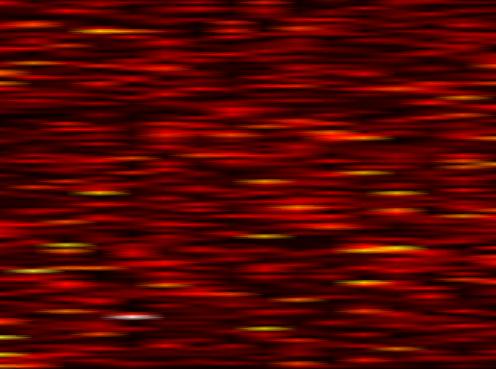
Label: WOLA